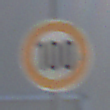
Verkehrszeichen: Geschwindigkeit100
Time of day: MorningAfternoon
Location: Outdoor (Urban)
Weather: Clear
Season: NotSpecified
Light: Natural